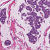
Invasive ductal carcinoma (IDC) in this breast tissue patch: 1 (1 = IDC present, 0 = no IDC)